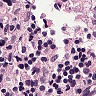
Metastatic tissue present: no